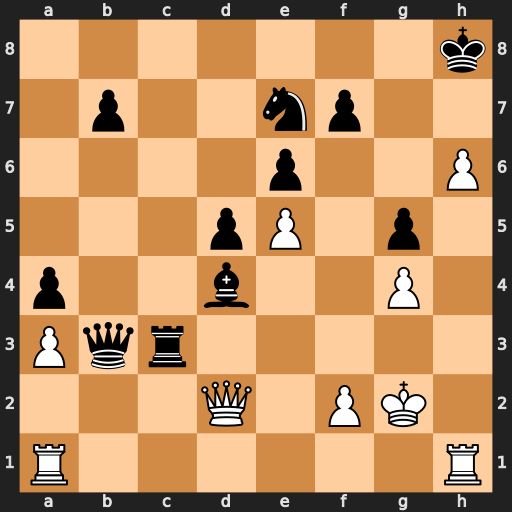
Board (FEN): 7k/1p2np2/4p2P/3pP1p1/p2b2P1/Pqr5/3Q1PK1/R6R
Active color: w
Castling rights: -
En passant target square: -
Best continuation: Qxg5 Rg3+ fxg3 Qc2+ Kh3